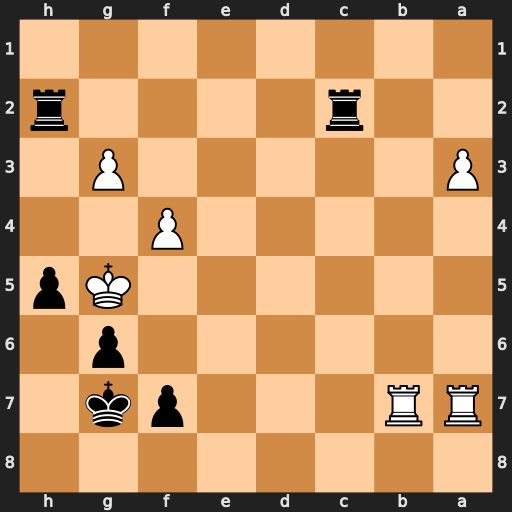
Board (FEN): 8/RR3pk1/6p1/6Kp/5P2/P5P1/2r4r/8
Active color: b
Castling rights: -
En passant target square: -
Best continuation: Rc5+ f5 Rxf5#